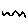
Label: zigzag